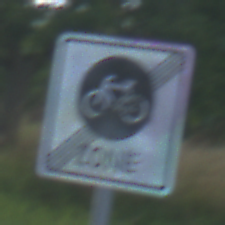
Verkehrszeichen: EndeFahrradzone
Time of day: MorningAfternoon
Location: Outdoor (Nature)
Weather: PartlyCloudy
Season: NotSpecified
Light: Natural